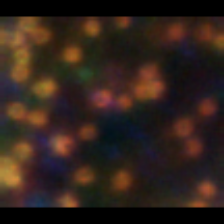
Taxon: Phaeocystis
Group: Other